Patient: sex F, age 44
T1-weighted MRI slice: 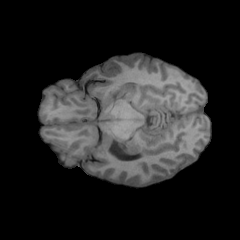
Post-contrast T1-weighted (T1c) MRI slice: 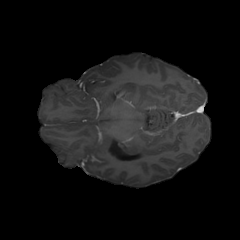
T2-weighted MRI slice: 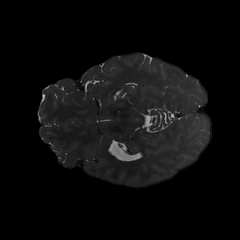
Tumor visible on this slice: no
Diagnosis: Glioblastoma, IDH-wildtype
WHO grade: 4